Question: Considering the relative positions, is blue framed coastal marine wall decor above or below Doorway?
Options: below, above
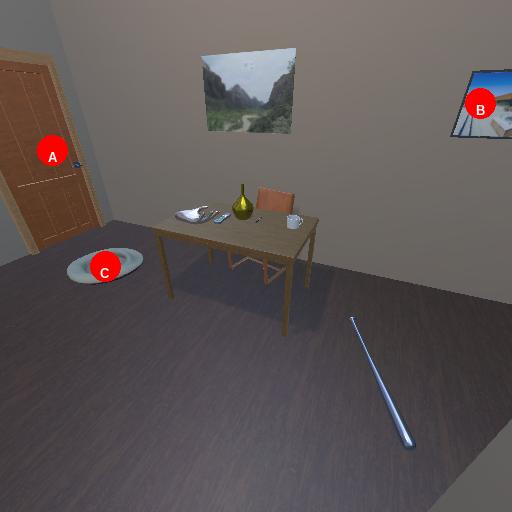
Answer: below